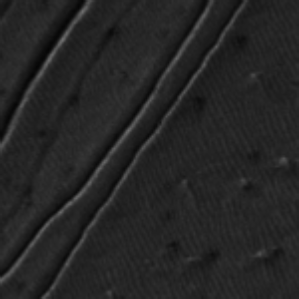
Label: frost